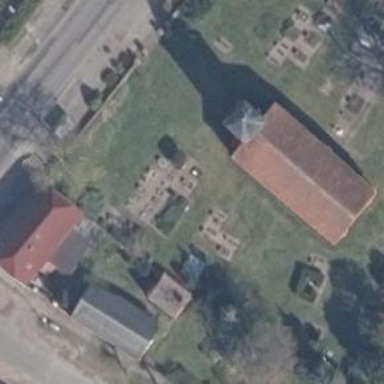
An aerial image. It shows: Cemetery.